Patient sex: M
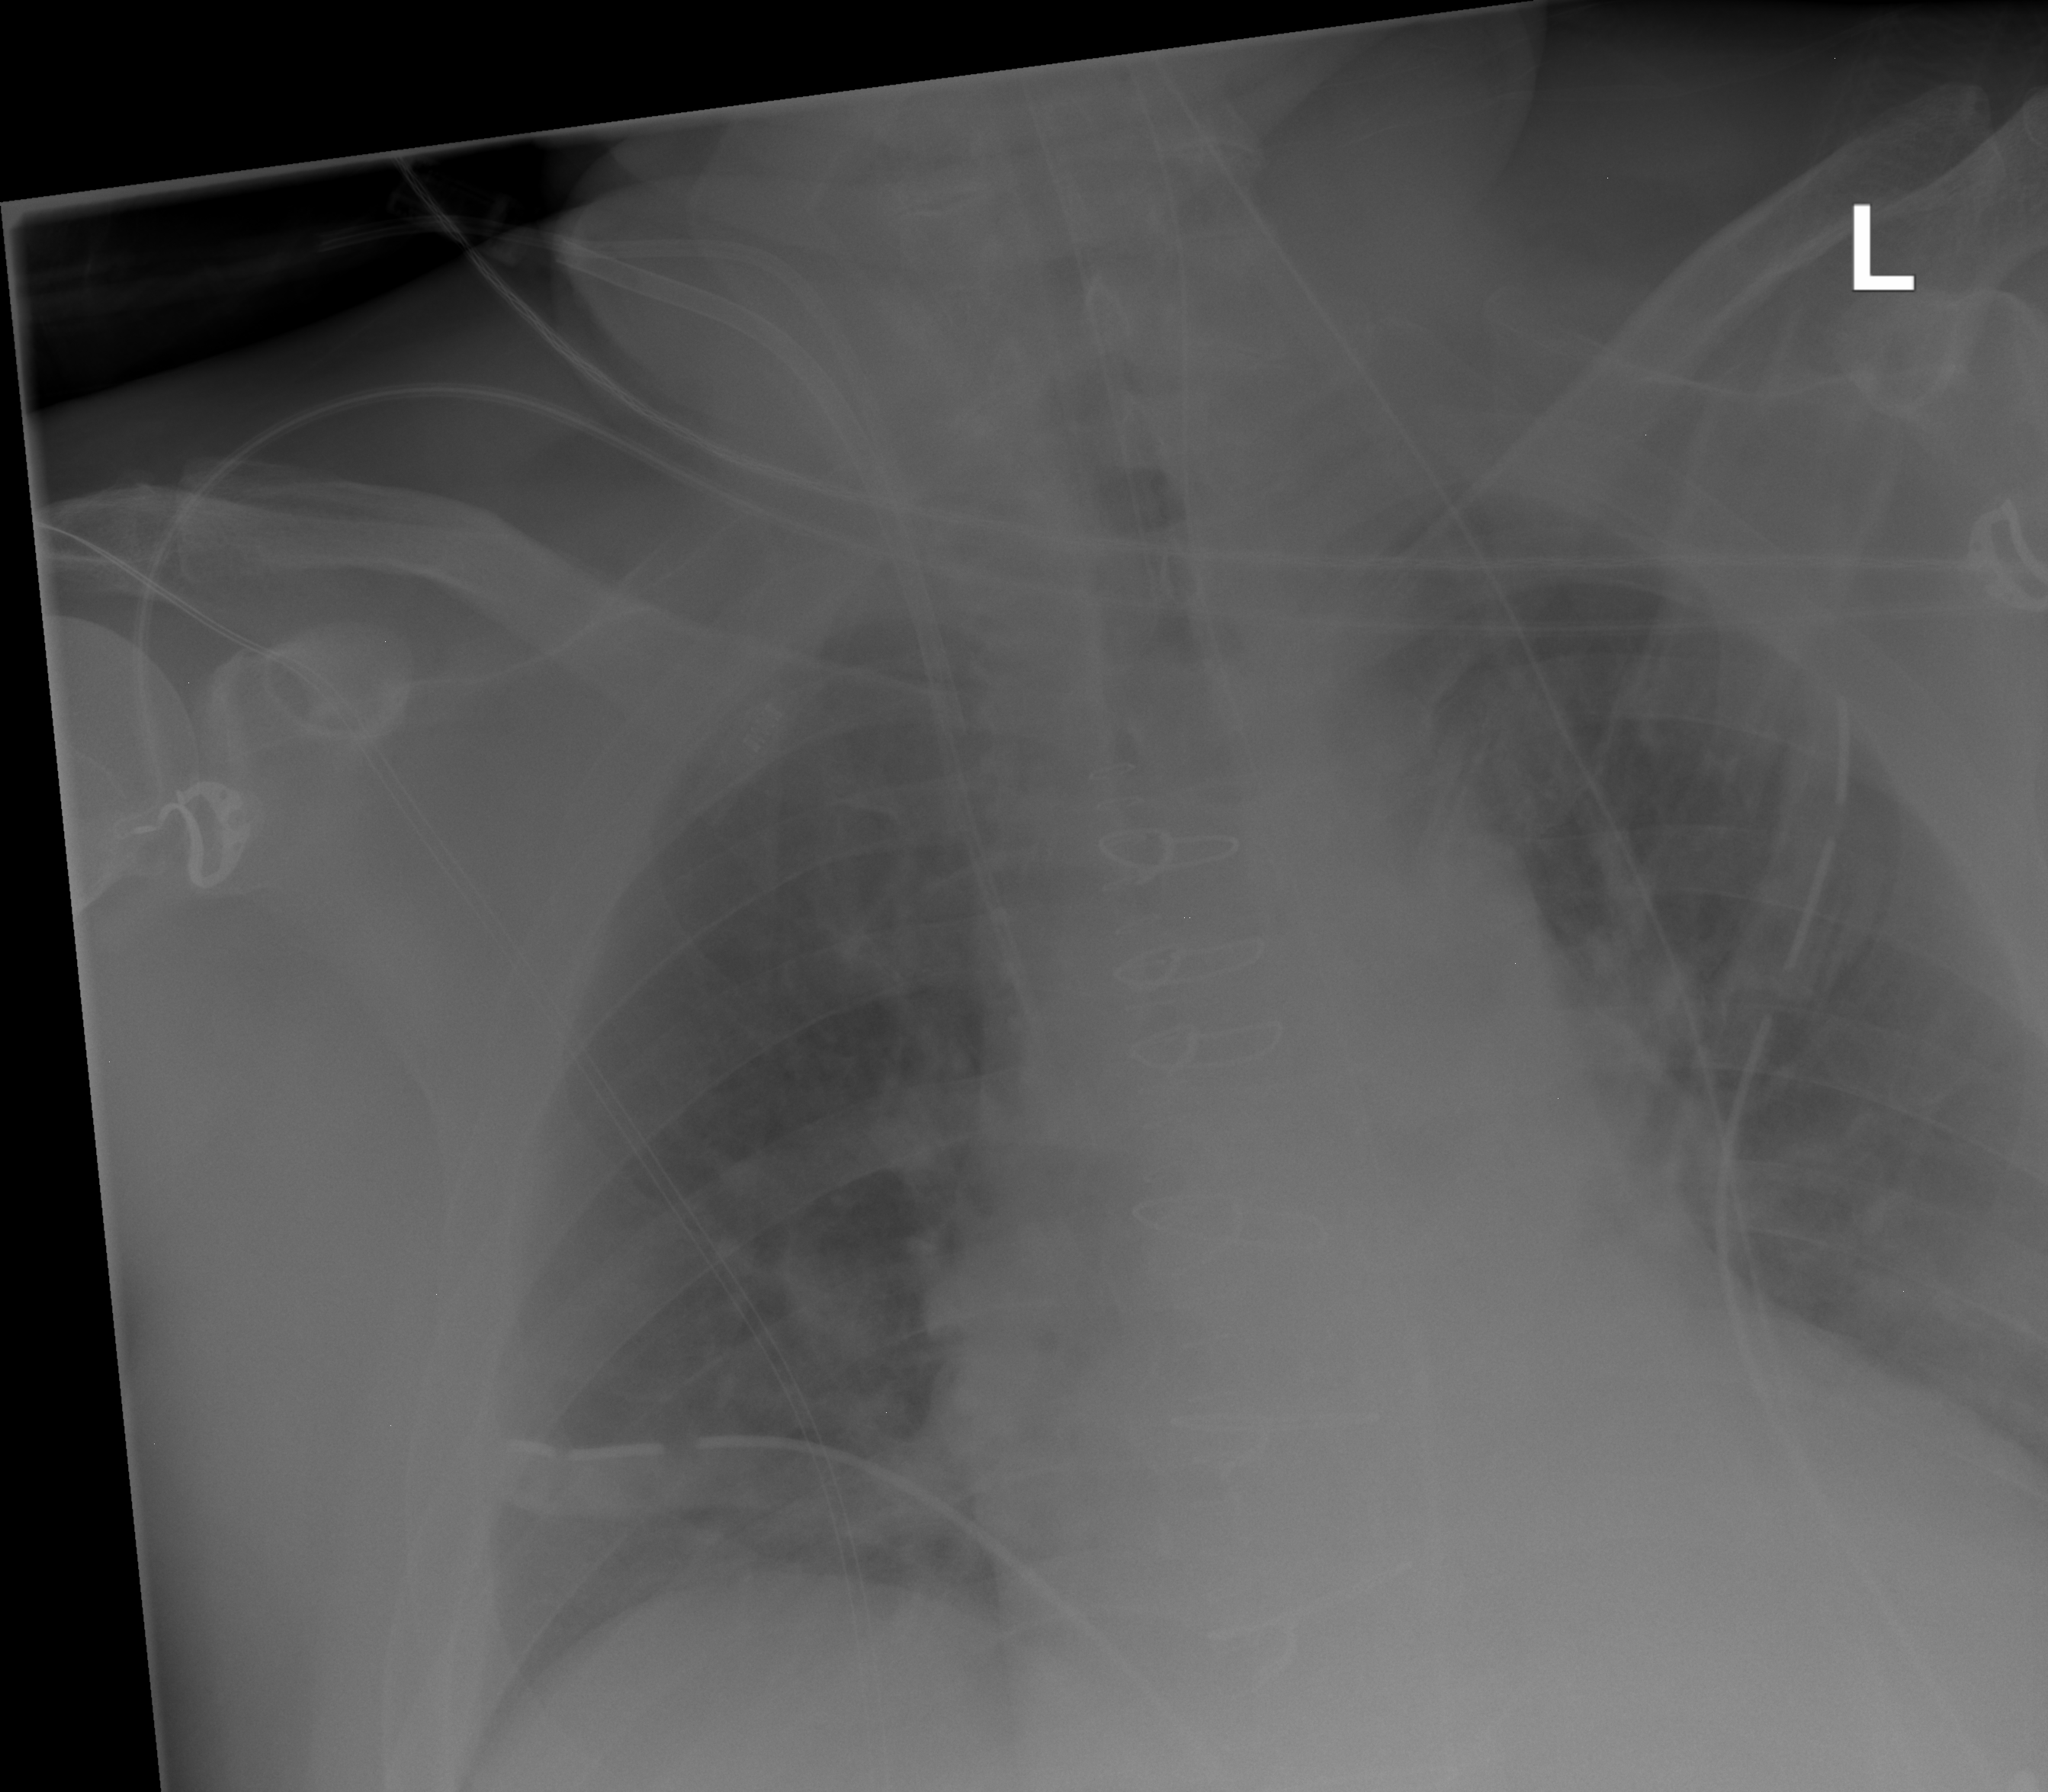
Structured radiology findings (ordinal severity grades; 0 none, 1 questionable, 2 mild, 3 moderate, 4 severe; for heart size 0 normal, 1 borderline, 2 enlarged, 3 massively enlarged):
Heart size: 2
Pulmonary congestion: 0
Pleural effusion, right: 0
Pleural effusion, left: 0
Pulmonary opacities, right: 0
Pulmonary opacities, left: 1
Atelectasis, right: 0
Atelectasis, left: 0